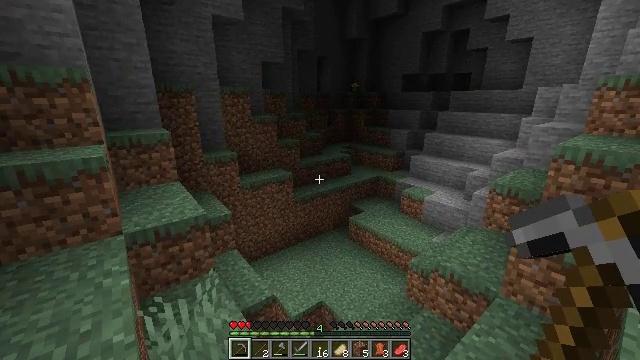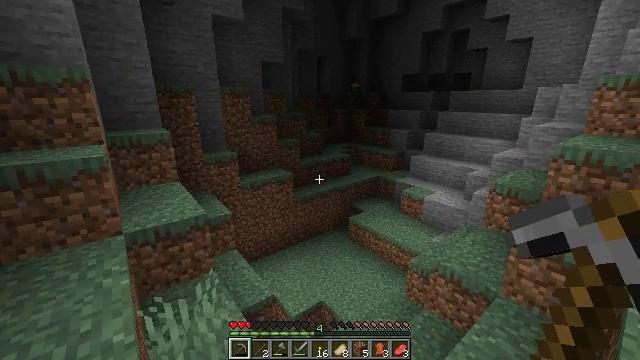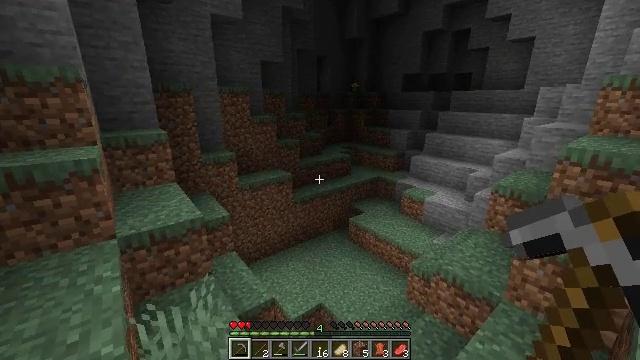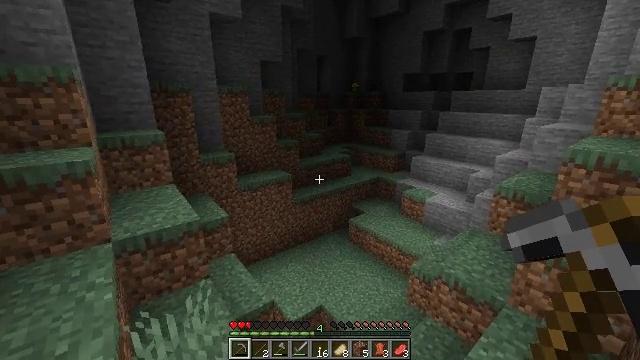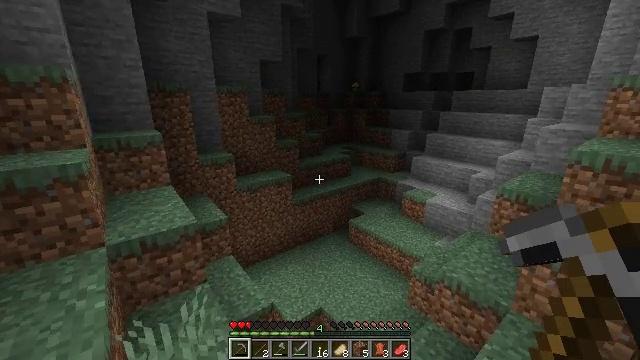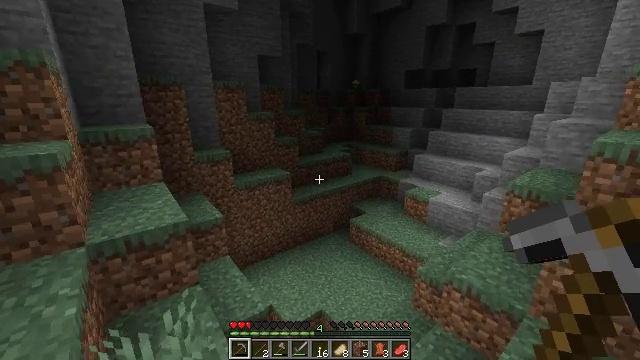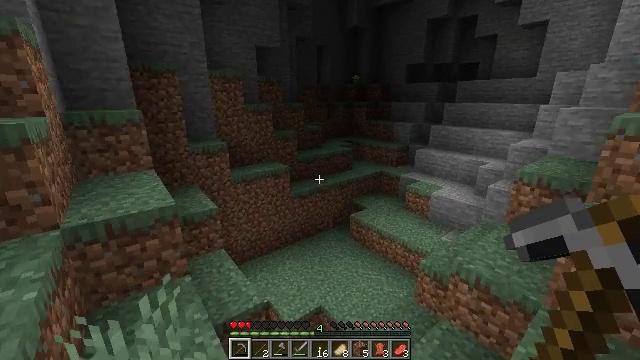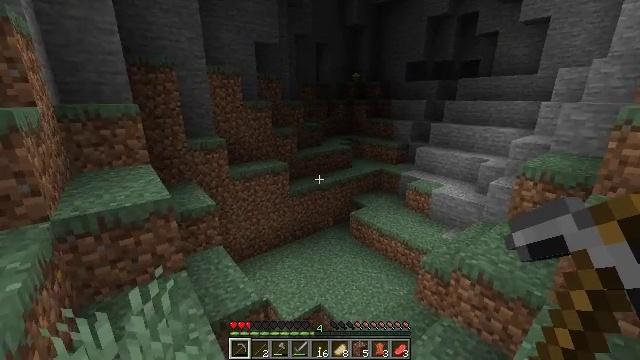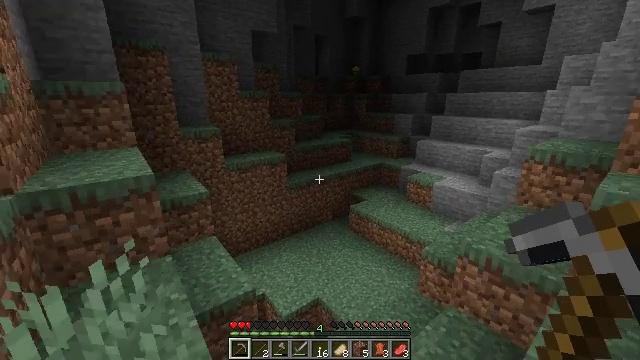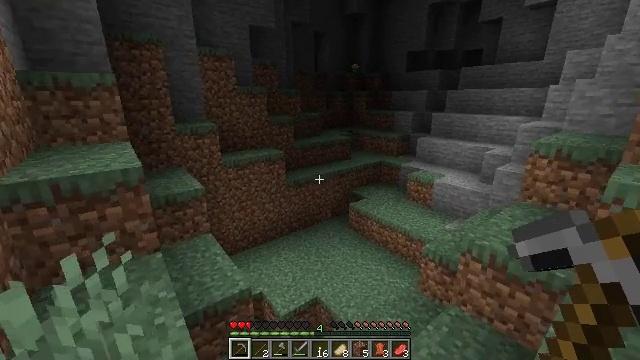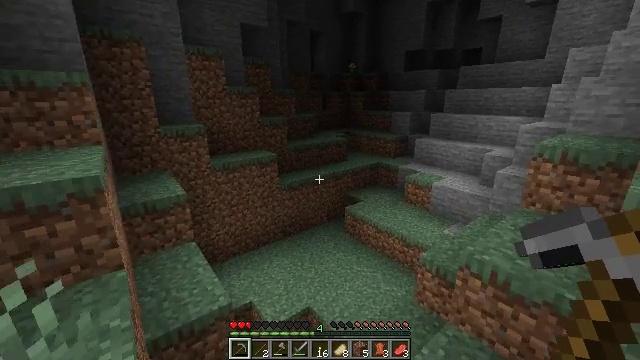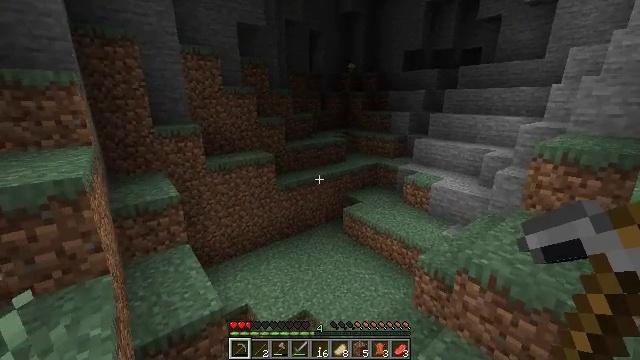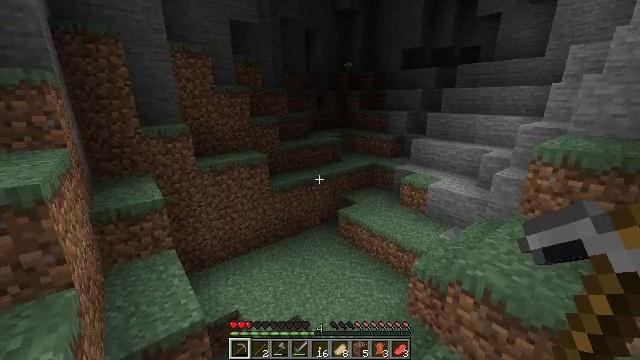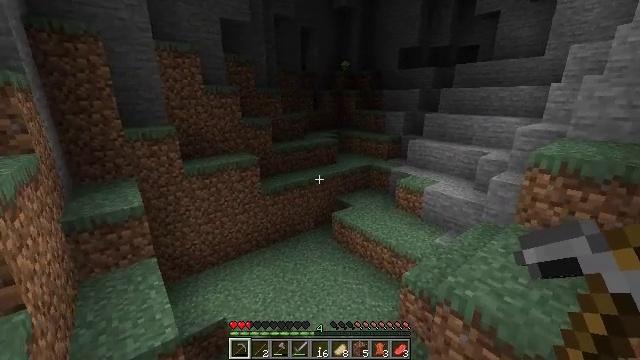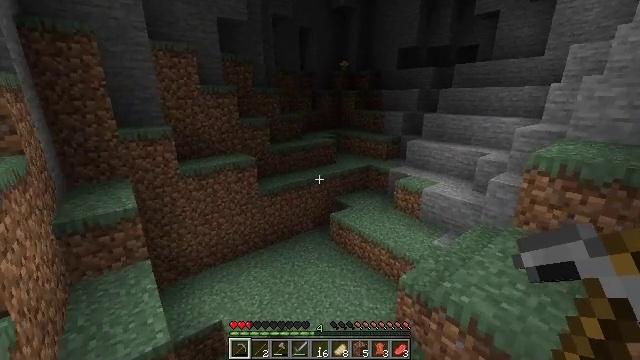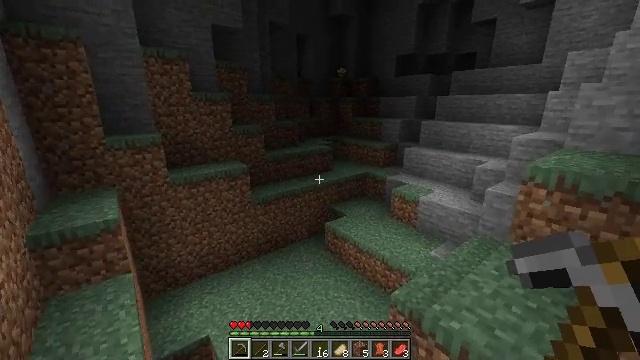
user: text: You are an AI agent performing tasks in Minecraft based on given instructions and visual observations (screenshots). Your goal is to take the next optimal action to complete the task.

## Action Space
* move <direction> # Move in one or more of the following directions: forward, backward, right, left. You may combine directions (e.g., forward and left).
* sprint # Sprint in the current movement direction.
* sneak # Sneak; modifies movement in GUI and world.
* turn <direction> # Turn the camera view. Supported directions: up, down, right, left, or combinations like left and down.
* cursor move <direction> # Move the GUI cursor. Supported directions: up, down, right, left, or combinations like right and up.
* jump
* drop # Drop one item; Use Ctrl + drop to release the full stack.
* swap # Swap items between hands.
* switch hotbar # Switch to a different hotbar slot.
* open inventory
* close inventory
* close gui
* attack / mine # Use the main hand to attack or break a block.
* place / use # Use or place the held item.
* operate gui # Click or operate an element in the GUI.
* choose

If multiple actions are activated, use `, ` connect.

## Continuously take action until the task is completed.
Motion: motion action
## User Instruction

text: Pick up the dandelion.
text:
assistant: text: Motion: no_op
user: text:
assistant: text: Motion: move forward
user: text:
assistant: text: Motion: move forward
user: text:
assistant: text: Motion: move forward
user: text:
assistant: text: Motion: move forward and move right
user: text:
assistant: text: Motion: move forward and move right
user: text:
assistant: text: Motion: move forward and move right
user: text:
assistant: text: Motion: move forward and move right
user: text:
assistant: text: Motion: move forward and move right
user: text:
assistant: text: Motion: move forward and move right
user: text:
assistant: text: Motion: move forward and move right
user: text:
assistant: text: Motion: move forward and move right
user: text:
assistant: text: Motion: move forward and move right
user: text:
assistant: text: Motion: move forward and move right
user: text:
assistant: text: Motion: move forward and move right, turn up
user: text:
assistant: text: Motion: move forward and move right
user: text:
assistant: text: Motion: move forward and move right
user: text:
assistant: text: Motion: move forward and move right
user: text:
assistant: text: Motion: move forward and move right
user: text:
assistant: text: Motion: move forward and move right
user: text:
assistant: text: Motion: move forward and move right
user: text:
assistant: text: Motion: move forward and move right
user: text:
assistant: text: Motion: move forward and move right
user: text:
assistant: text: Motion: move forward and move right
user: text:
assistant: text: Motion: move forward and move right, jump
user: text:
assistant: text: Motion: move forward and move right, jump
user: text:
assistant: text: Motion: move forward and move right, jump
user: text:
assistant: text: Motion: move forward and move right, jump
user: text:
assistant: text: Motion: move forward and move right, jump
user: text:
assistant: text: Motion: move forward and move right, jump